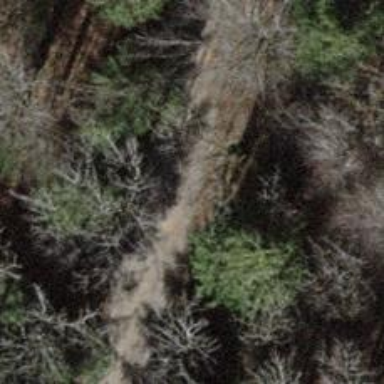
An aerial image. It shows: Track with grade 2 gravel surface.